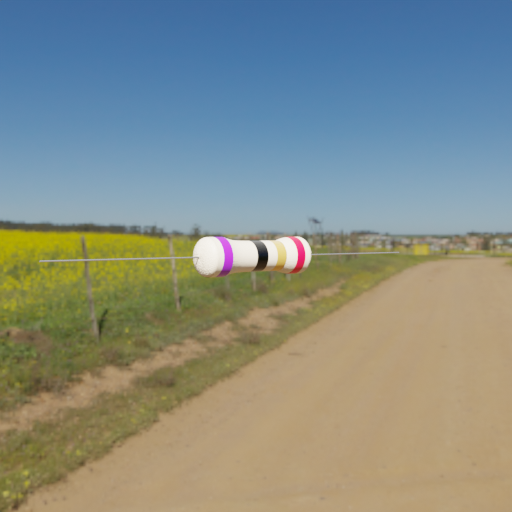
Resistor colour bands (in order): violet, black, gold, red